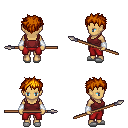
a pixel art fantasy rpg character, female body template, human, tanned skin, maroon pirate shirt, red pants, dark blonde bedhead hairstyle, white cloth bracers, white slippers, spear, four views (front, back, left, right), 2x2 character sprite sheet, small pixel art, hard edges, no anti-aliasing